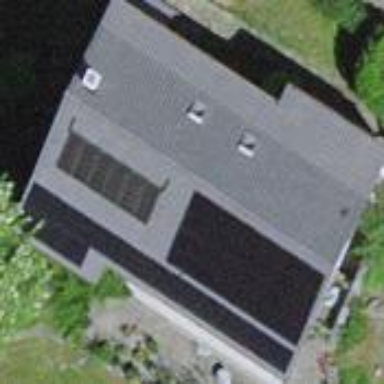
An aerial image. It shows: Gabled roofed house.